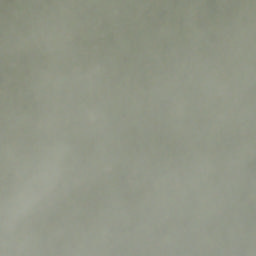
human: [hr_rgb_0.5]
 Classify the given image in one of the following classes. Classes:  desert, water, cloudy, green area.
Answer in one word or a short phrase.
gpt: cloudy